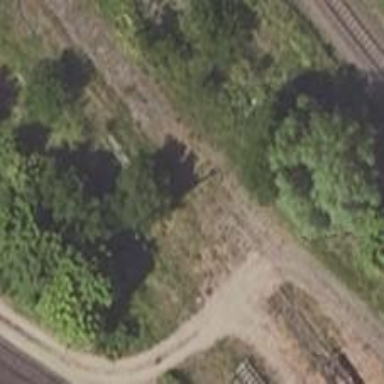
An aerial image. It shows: Abandoned railway yard is depicted.